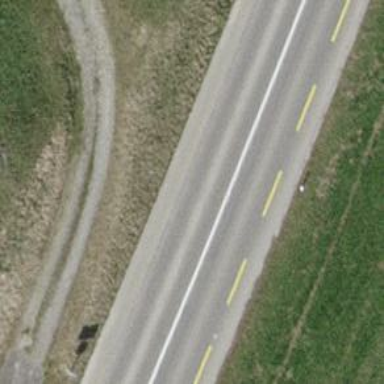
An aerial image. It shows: Primary road with asphalt surface.